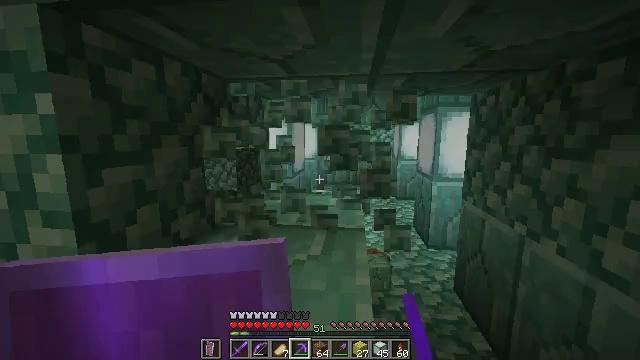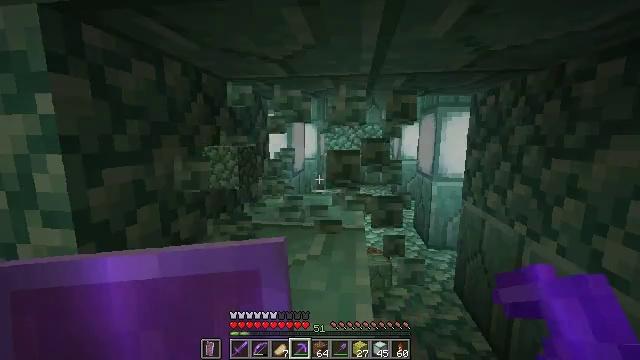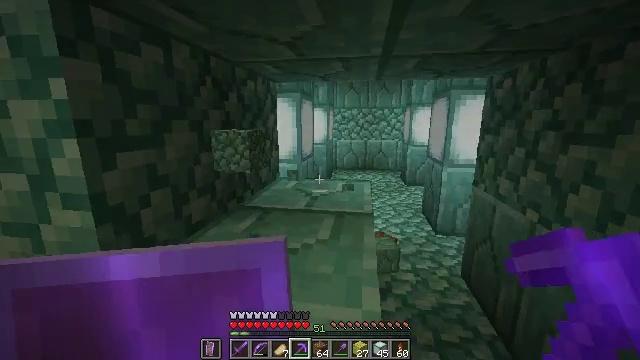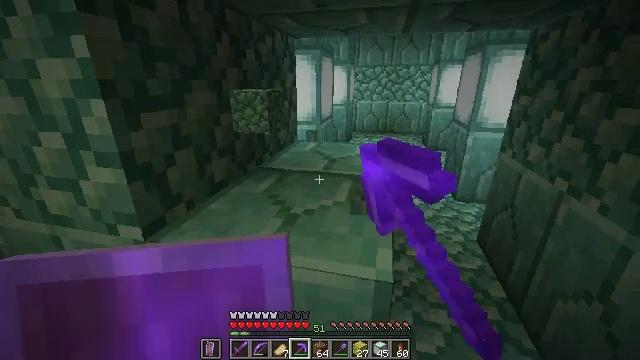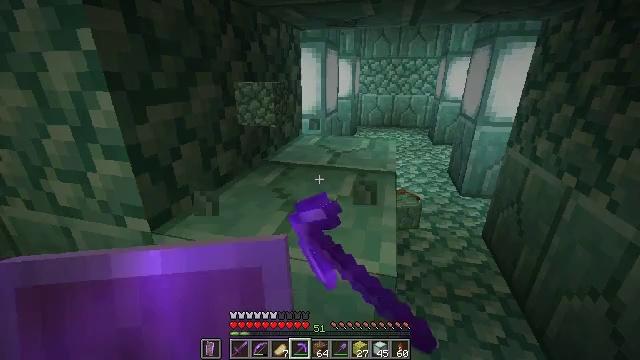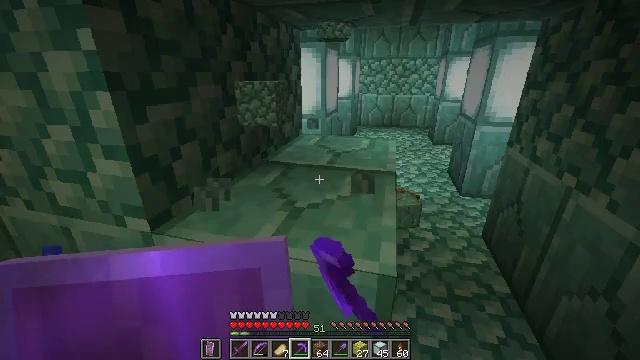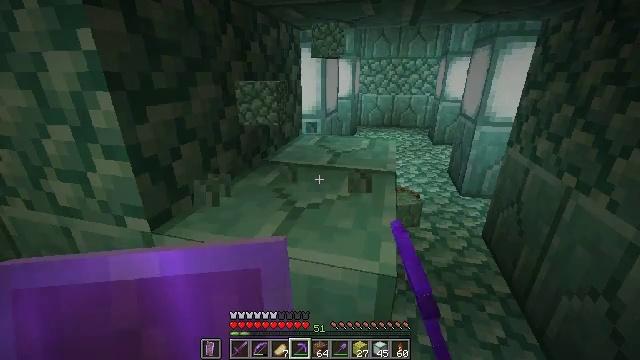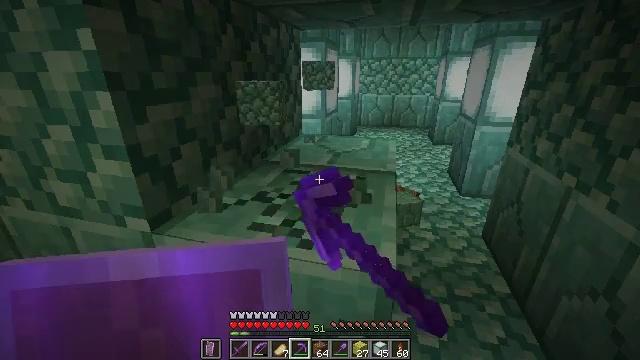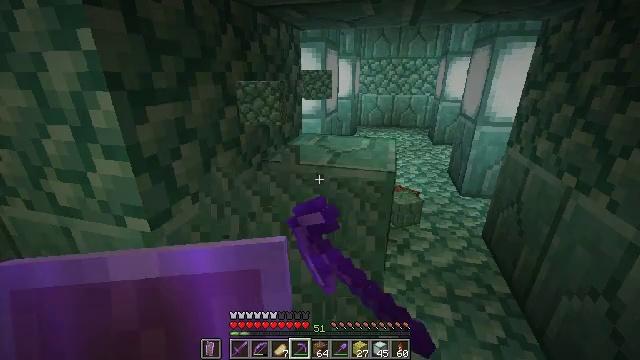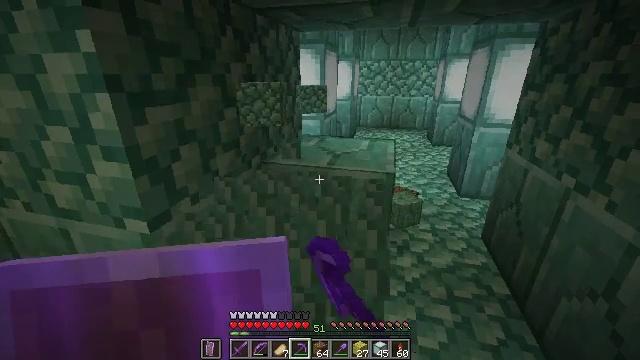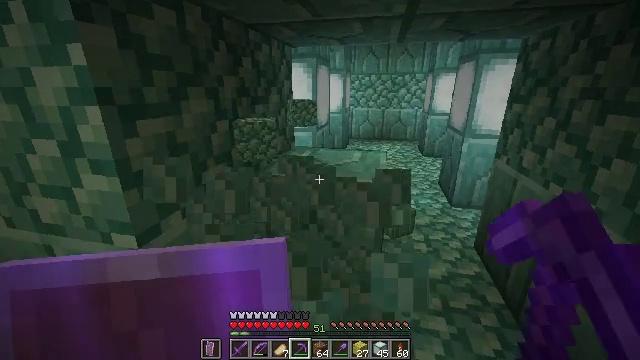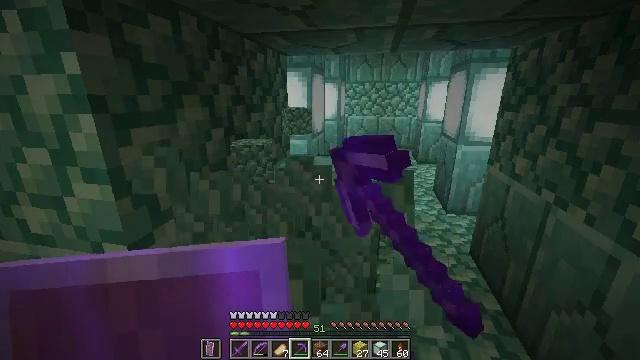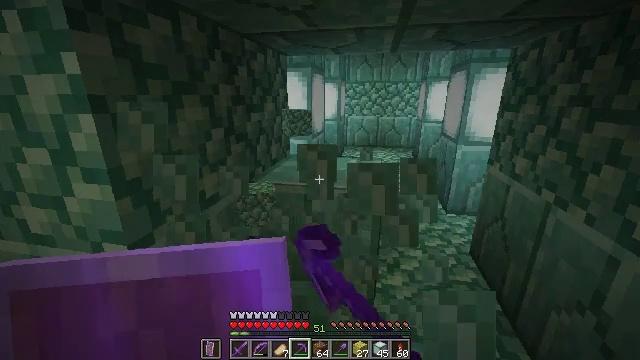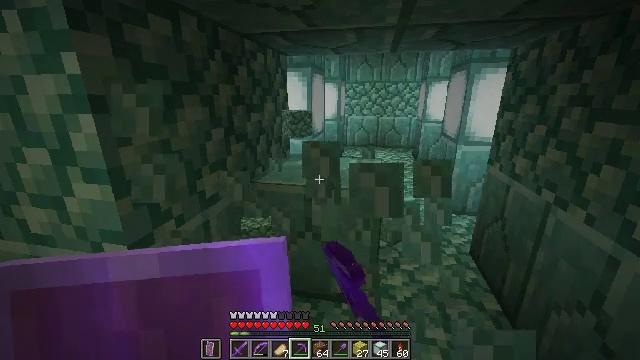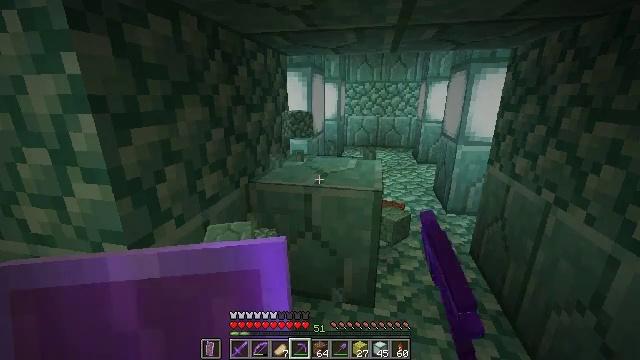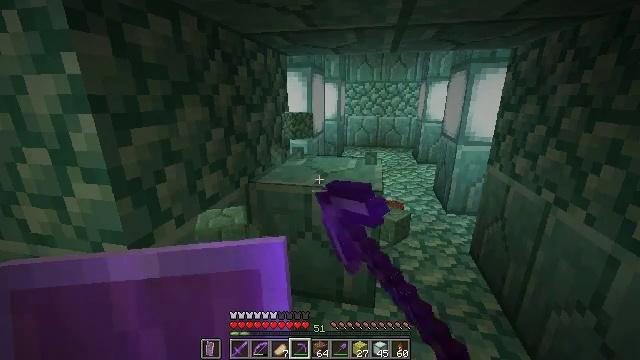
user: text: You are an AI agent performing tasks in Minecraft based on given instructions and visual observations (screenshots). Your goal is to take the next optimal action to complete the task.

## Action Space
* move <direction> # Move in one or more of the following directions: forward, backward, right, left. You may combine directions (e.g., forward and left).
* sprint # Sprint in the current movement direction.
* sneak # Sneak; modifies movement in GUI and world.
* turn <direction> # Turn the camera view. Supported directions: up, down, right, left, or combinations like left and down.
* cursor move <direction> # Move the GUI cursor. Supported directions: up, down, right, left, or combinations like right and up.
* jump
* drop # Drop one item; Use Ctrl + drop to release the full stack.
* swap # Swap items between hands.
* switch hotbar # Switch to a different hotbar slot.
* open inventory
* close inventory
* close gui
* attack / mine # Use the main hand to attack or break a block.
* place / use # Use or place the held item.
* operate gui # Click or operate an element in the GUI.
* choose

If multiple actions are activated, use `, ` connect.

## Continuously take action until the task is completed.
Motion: motion action
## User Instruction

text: Attack the prismarine bricks to break them.
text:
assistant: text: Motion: attack / mine
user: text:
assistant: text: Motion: turn left and down, attack / mine
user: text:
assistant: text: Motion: turn left and down, attack / mine
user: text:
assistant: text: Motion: turn left and down, attack / mine
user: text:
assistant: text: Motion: attack / mine
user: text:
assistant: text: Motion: attack / mine
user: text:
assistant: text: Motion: attack / mine
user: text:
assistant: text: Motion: attack / mine
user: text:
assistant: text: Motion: attack / mine
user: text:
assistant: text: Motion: turn right and up, attack / mine
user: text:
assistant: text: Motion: turn right and up, attack / mine
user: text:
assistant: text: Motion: attack / mine
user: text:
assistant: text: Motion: attack / mine
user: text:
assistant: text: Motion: attack / mine
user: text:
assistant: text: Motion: no_op
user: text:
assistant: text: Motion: no_op
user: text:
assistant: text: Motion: no_op
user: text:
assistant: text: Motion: no_op
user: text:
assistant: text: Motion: no_op
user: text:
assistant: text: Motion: no_op
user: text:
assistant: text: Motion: no_op
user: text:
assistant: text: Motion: no_op
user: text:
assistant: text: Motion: no_op
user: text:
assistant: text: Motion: no_op
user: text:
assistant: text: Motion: no_op
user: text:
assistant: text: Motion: no_op
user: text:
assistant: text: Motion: no_op
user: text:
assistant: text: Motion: attack / mine
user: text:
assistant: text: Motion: attack / mine
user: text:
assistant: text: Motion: attack / mine